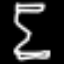
Label: hourglass